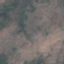
Land use / land cover class: HerbaceousVegetation